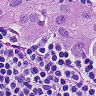
Metastatic tissue present: yes